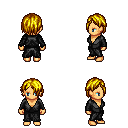
a pixel art fantasy rpg character, female body template, human, tanned skin, gray robe, white pants, blonde bangs hairstyle, four views (front, back, left, right), 2x2 character sprite sheet, small pixel art, hard edges, no anti-aliasing